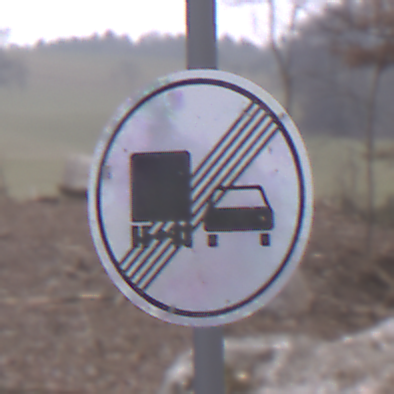
Verkehrszeichen: EndeUeberholverbotKraftfahrzeuge
Umgebung: Outdoor, Nature
Tageszeit: Midday
Wetter: Overcast
Licht: Natural
Jahreszeit: Autumn
Kontrast: LowContrast